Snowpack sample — Loveland Pass, Silver Plume, Colorado, USA (1/12/25, 11:40 AM MST)
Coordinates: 39.66, -105.88
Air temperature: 7 °F
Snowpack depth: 140 cm
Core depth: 10 cm
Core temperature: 41 °F
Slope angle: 11°, slope face: 30°
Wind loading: high
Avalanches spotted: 2
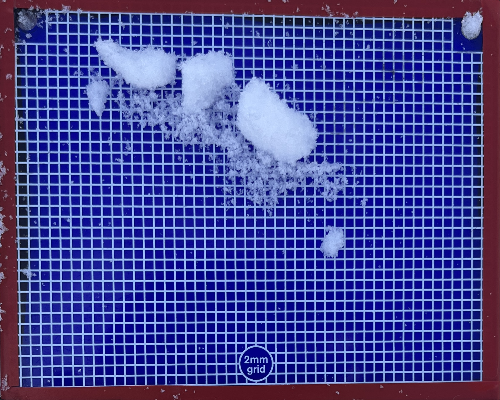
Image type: profile
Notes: Pilot using slightly modified coring method that took too large segment for snow profile picturing, advised not to use in higher level models. Two avalanche on south face nearby, partially cloudy with light snow in the last 24 hours. Lots of wind loading on eastern features.